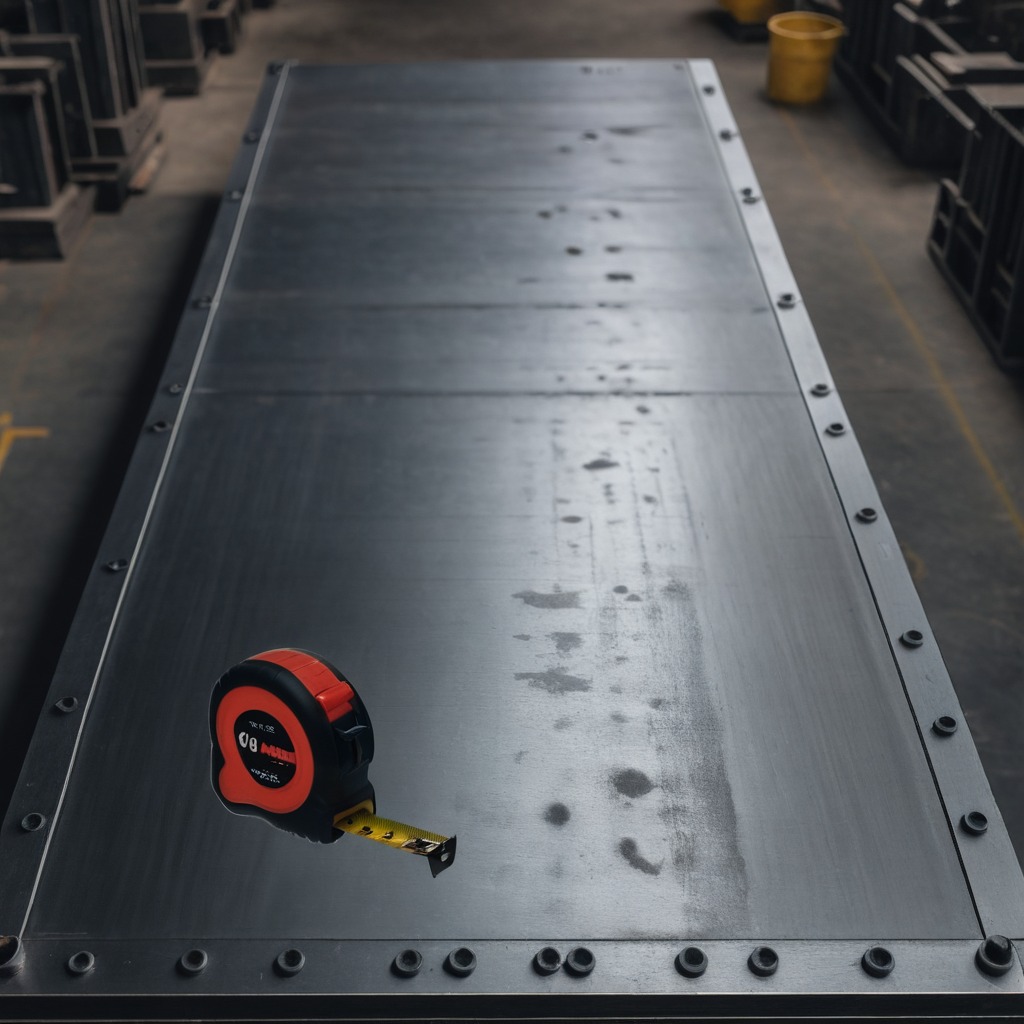
A measuring tape lies on the cold steel table in a mining workshop.